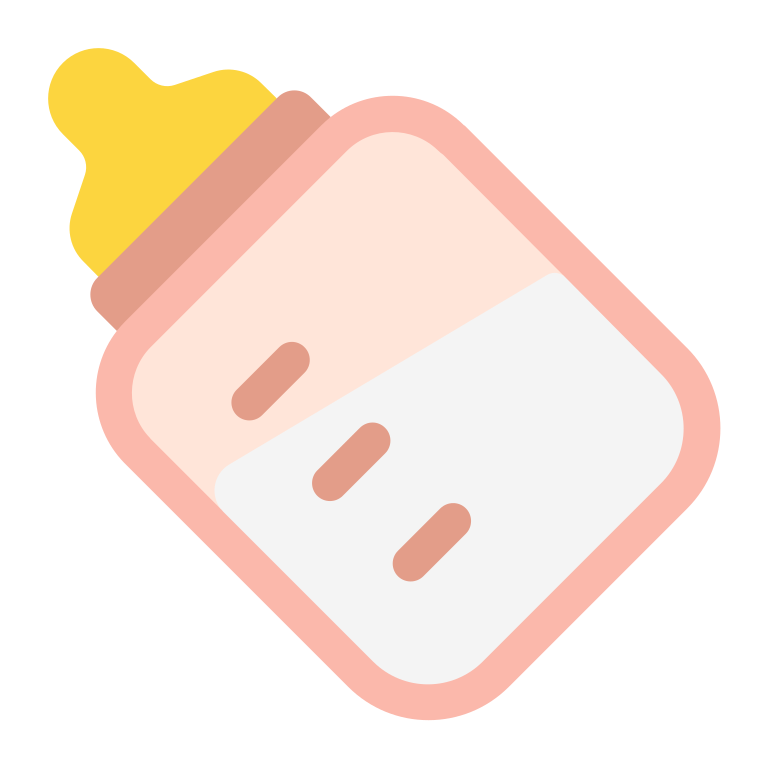
baby bottle flat